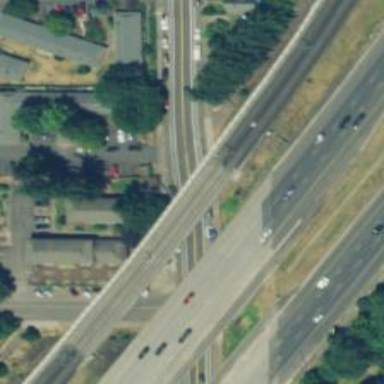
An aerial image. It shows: Bridge for light rail electrified with contact line.